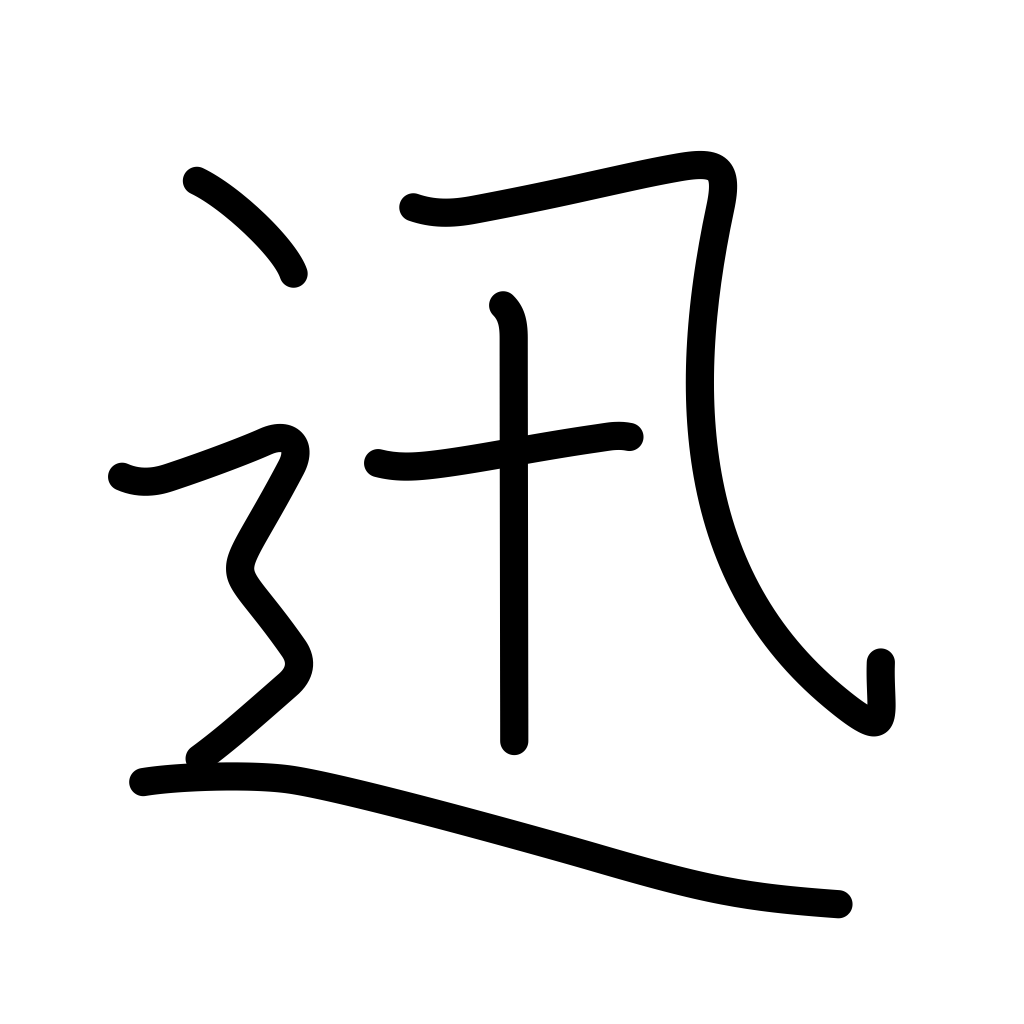
Meaning: swift, fast